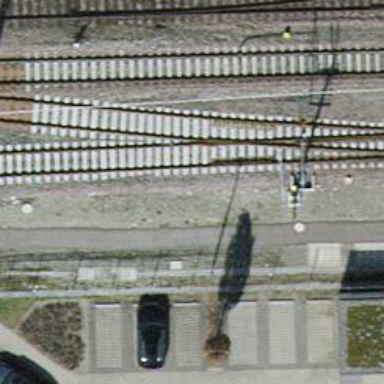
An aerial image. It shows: Siding track with one rail track.